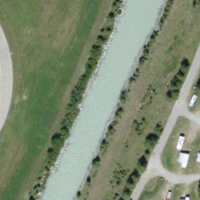
EUNIS habitat code: 15
Species observed at this site:
Arnica montana